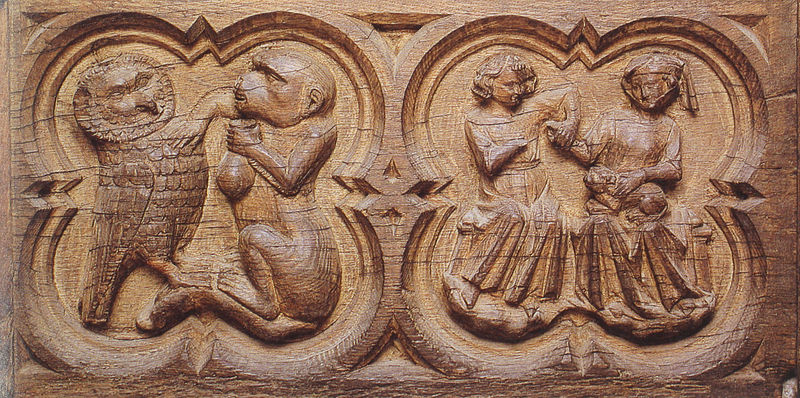
Titel: Kölner Dom, Chorgestühl
Standort: Köln, Dom (EU - D - NRW)
Schlagwörter: mann, frau, holz, hund, ornament, flasche, faru, mantel, affe, krug, relief, ornamente, schnitzerei, maserung, eiche, fresko, eule, frosch, geschnitzt, mäner, vierpass